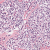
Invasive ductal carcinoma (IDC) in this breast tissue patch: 1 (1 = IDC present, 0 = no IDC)